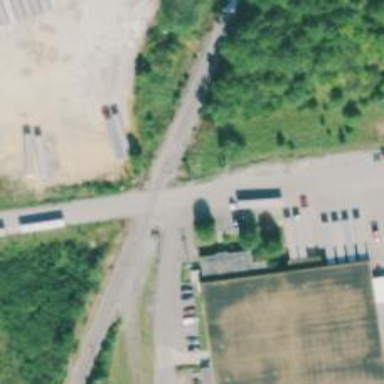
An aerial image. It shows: Railway spur junction.